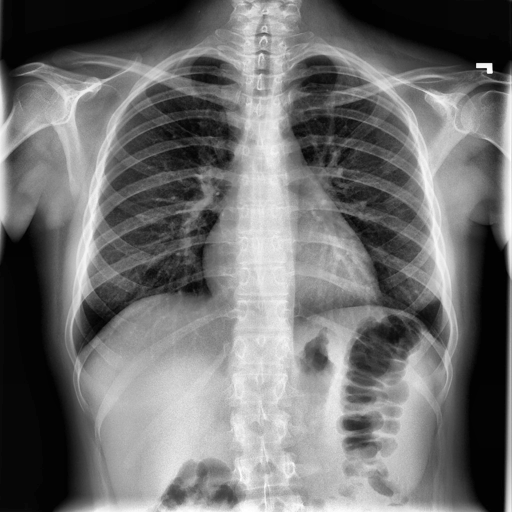
Finding: NORMAL